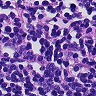
Metastatic tissue present: no